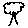
Label: tree